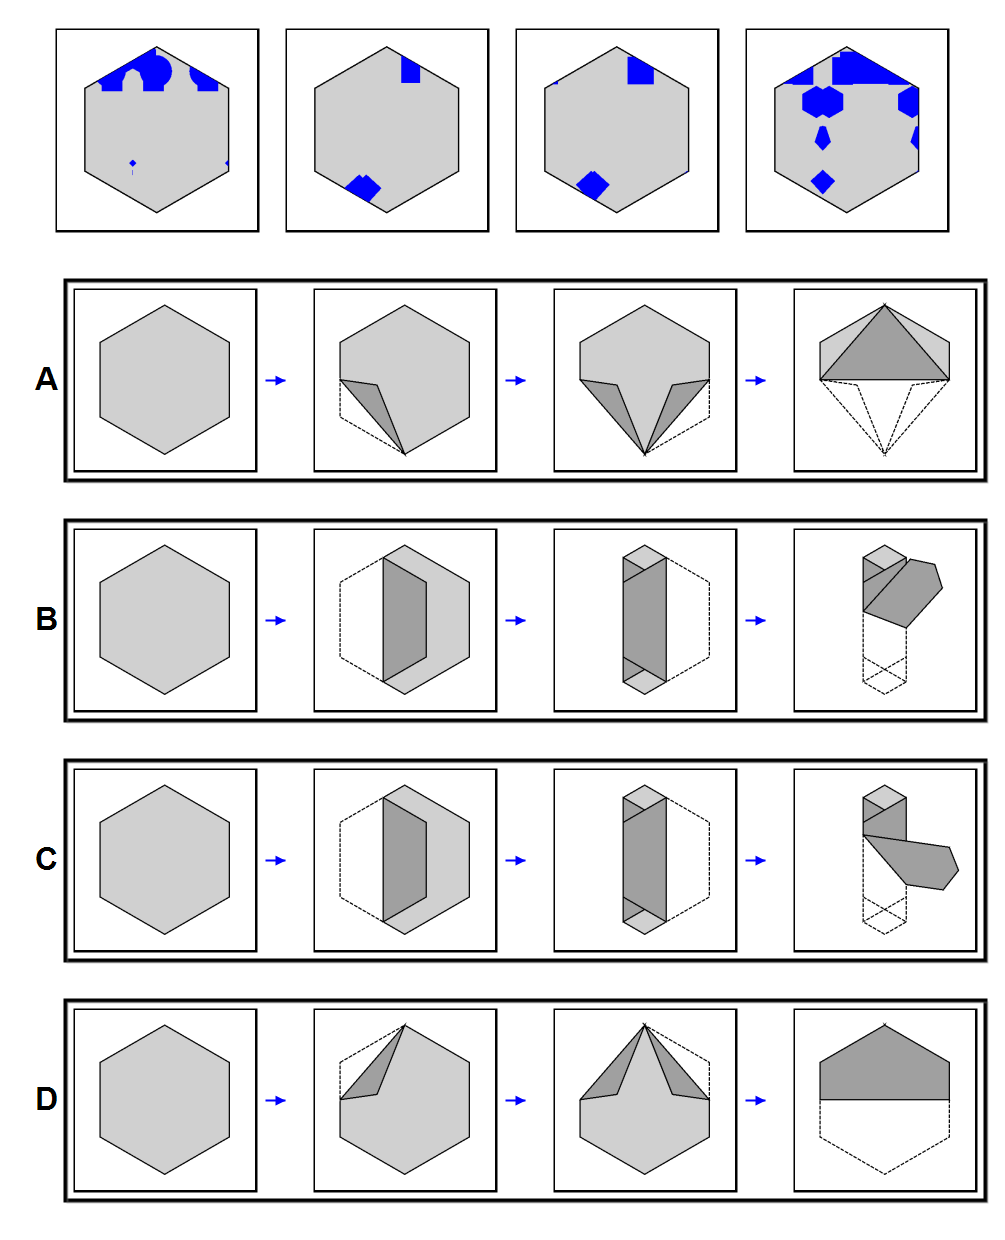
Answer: B